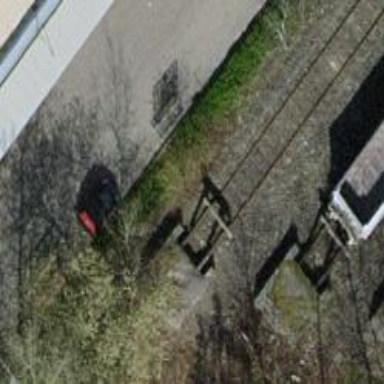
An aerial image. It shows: Railway buffer stop.